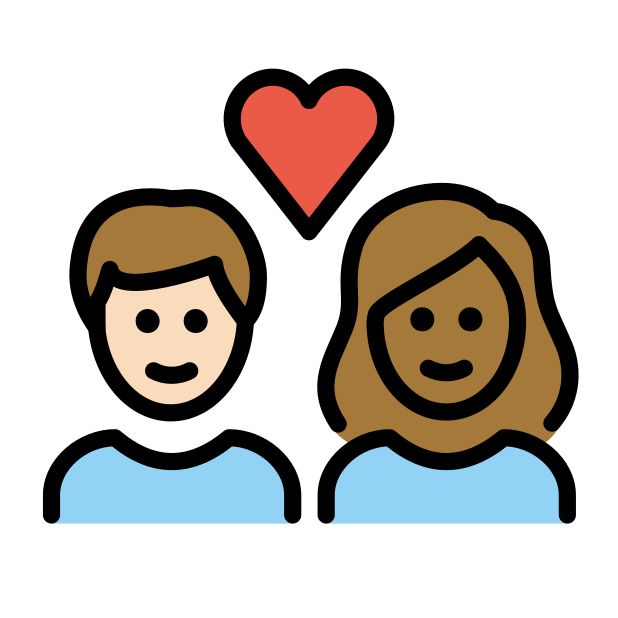
couple with heart: person, person, light skin tone, medium-dark skin tone